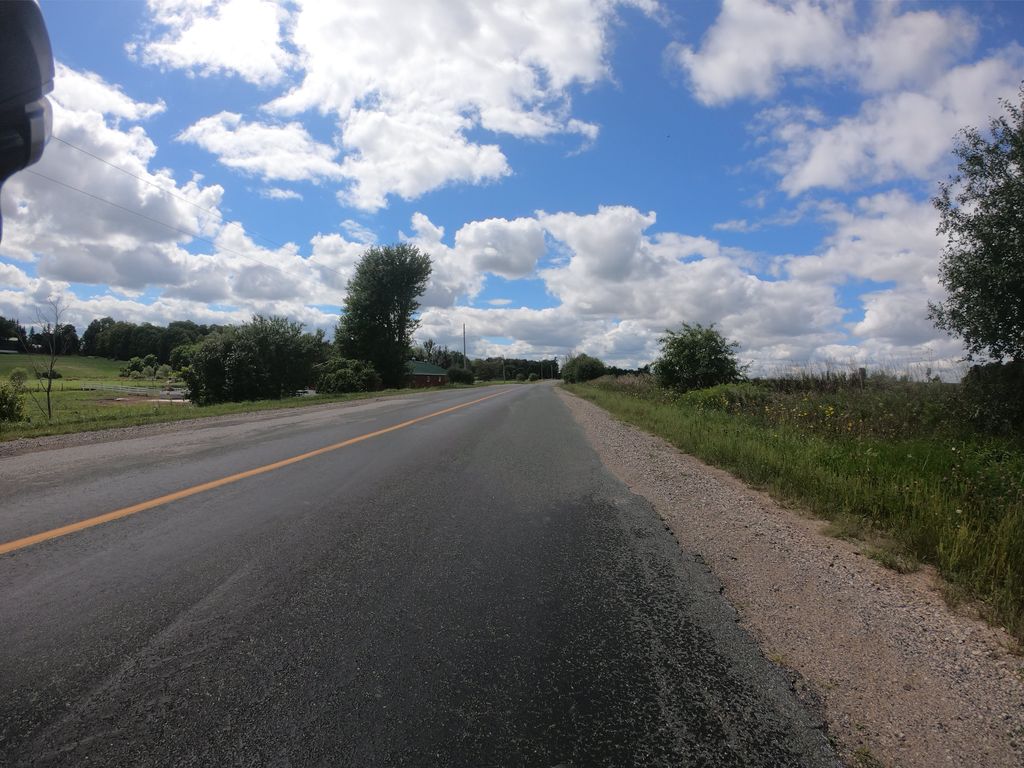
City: kitchener-waterloo